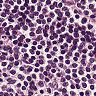
Metastatic tissue present: no